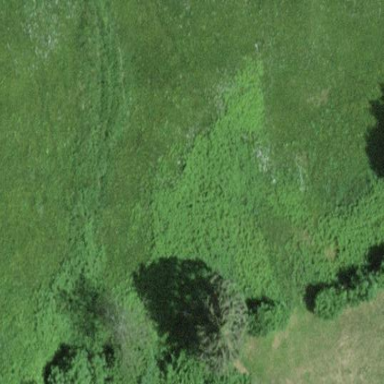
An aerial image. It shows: Forest area.